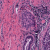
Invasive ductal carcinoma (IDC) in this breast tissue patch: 0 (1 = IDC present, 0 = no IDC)